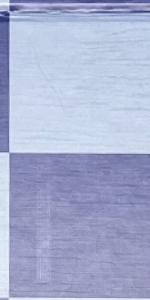
Label: Empty